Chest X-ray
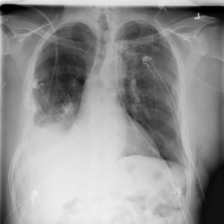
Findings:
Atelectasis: negative
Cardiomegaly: negative
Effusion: negative
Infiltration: negative
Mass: negative
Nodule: positive
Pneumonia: negative
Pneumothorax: negative
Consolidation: negative
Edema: negative
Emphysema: positive
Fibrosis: negative
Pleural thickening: positive
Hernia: negative